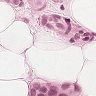
Metastatic tissue present: yes